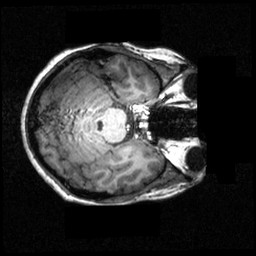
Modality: T1w
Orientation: axial
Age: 19
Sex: female
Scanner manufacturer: siemens
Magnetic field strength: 3.951 T
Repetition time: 1.5 s
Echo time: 0.00335 s